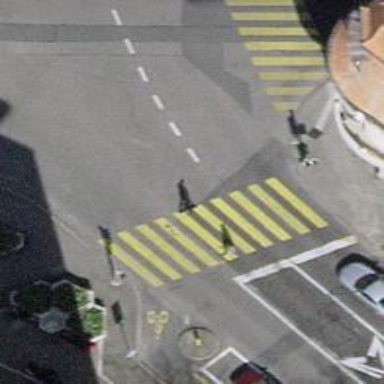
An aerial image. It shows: Road crossing with traffic signals.